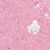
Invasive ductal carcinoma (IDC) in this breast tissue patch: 0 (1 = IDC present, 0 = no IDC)